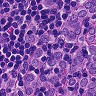
Metastatic tissue present: yes